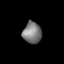
Tissue: prostate
Cell type: T cells
Senescence score: 0.3307
Nuclear area (px): 387
Mean DAPI intensity: 123.907